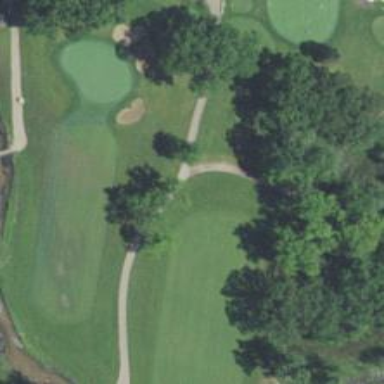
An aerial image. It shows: Path for both road and golf.